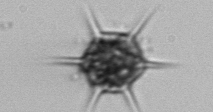
Label: Dictyocha